A bearing vibration time series has been folded into this square grayscale image, one row per segment of consecutive samples. Based on the visible evidence, which condition applies: normal, inner_race, outer_race, ball?
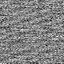
Answer: normal